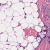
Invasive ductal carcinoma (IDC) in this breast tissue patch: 1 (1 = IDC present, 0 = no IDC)